Interaction volume radius: 10 \u00c5
Interaction volume height: 20 \u00c5
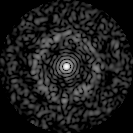
Disorder parameter: 0.8441